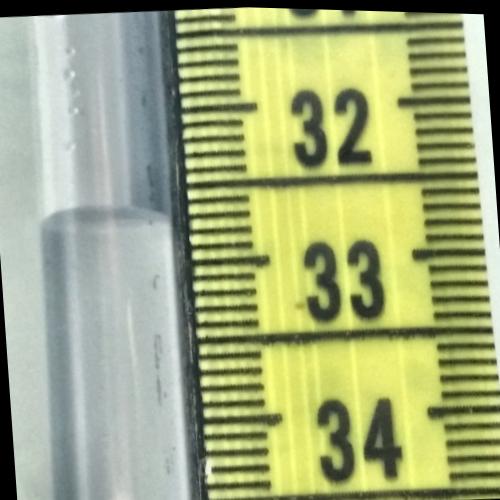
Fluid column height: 32.7 cm